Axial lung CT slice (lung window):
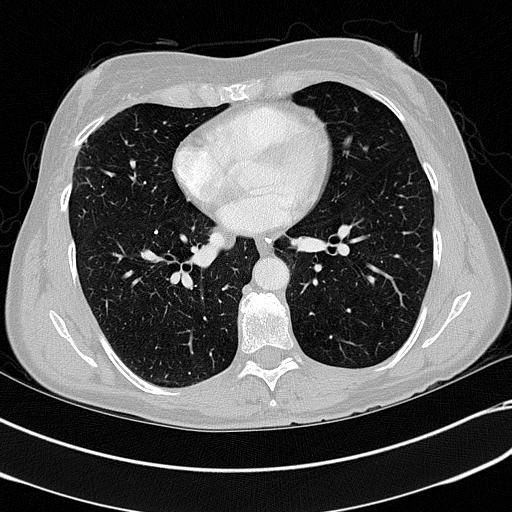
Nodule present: yes
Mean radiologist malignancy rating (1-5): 1.5